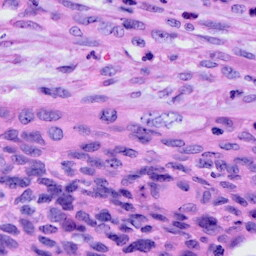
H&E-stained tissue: Cervix